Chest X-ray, PA view. Patient: 46 years old, sex M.
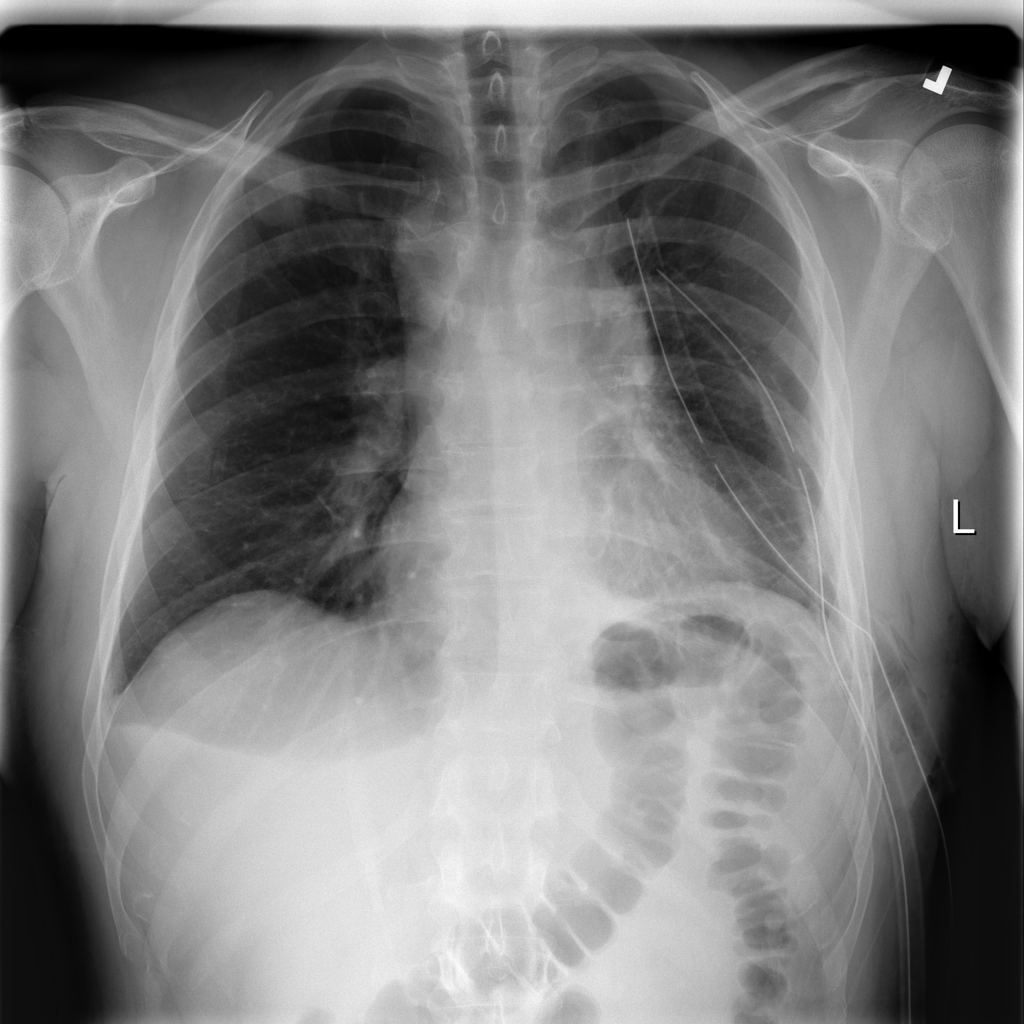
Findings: Emphysema, Mass, Pneumothorax